Field crop: tomato
Growth stage: 1
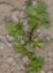
Species: portulaca